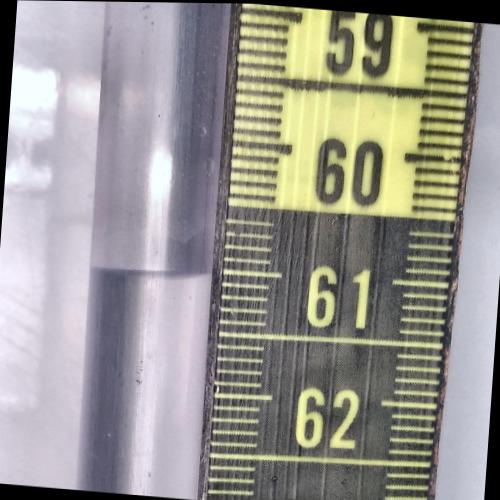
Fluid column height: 61.0 cm